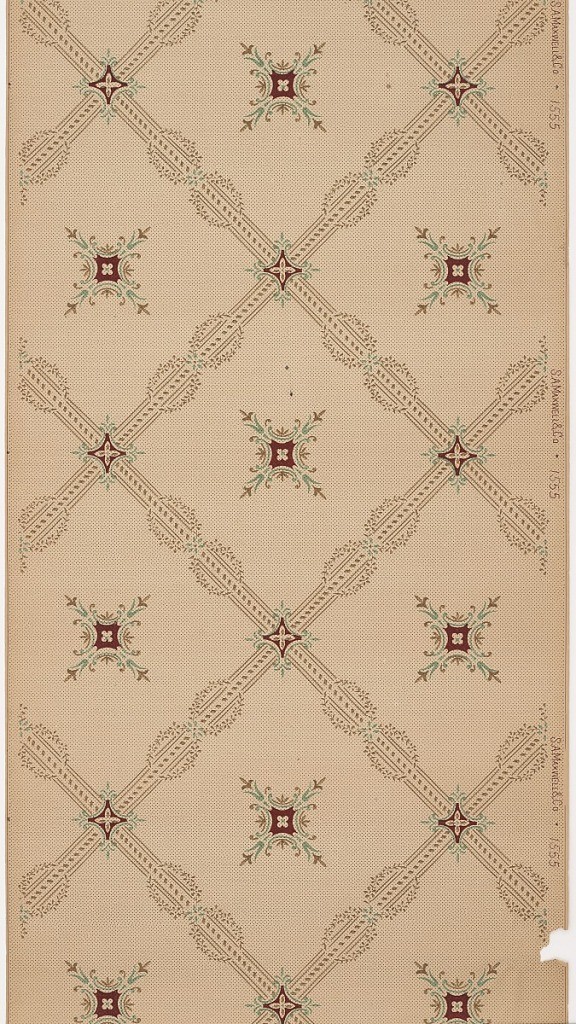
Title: Ceiling paper
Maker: Maxwell & Co., S.A., Chicago, Illinois, USA
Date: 1905–1915
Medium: Machine-printed paper
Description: On tan ground, treillage containing square motifs in red, green and dark yellow, cross motifs in same colors at interstices.